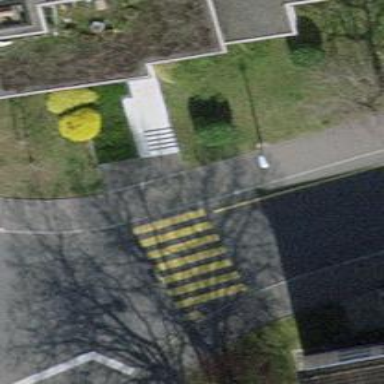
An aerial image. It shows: Kerb serving as barrier.